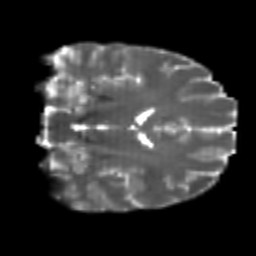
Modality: T2w
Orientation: coronal
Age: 25
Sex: male
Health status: healthy
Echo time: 0.074 s